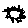
Label: sun